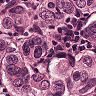
Metastatic tissue present: yes